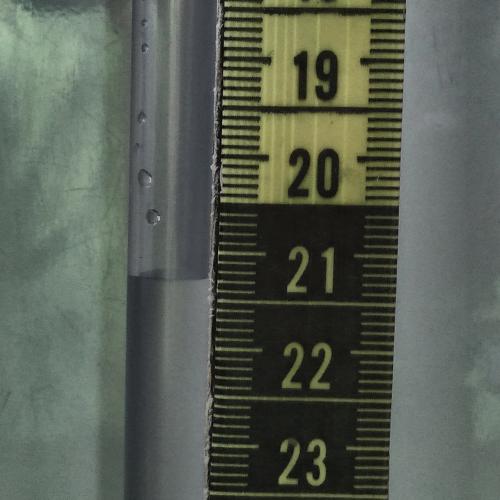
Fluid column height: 21.3 cm